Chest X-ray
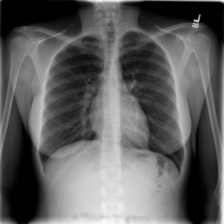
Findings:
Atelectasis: negative
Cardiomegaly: negative
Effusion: negative
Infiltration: negative
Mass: negative
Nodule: negative
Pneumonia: negative
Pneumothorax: negative
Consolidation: negative
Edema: negative
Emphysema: negative
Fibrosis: negative
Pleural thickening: negative
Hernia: negative